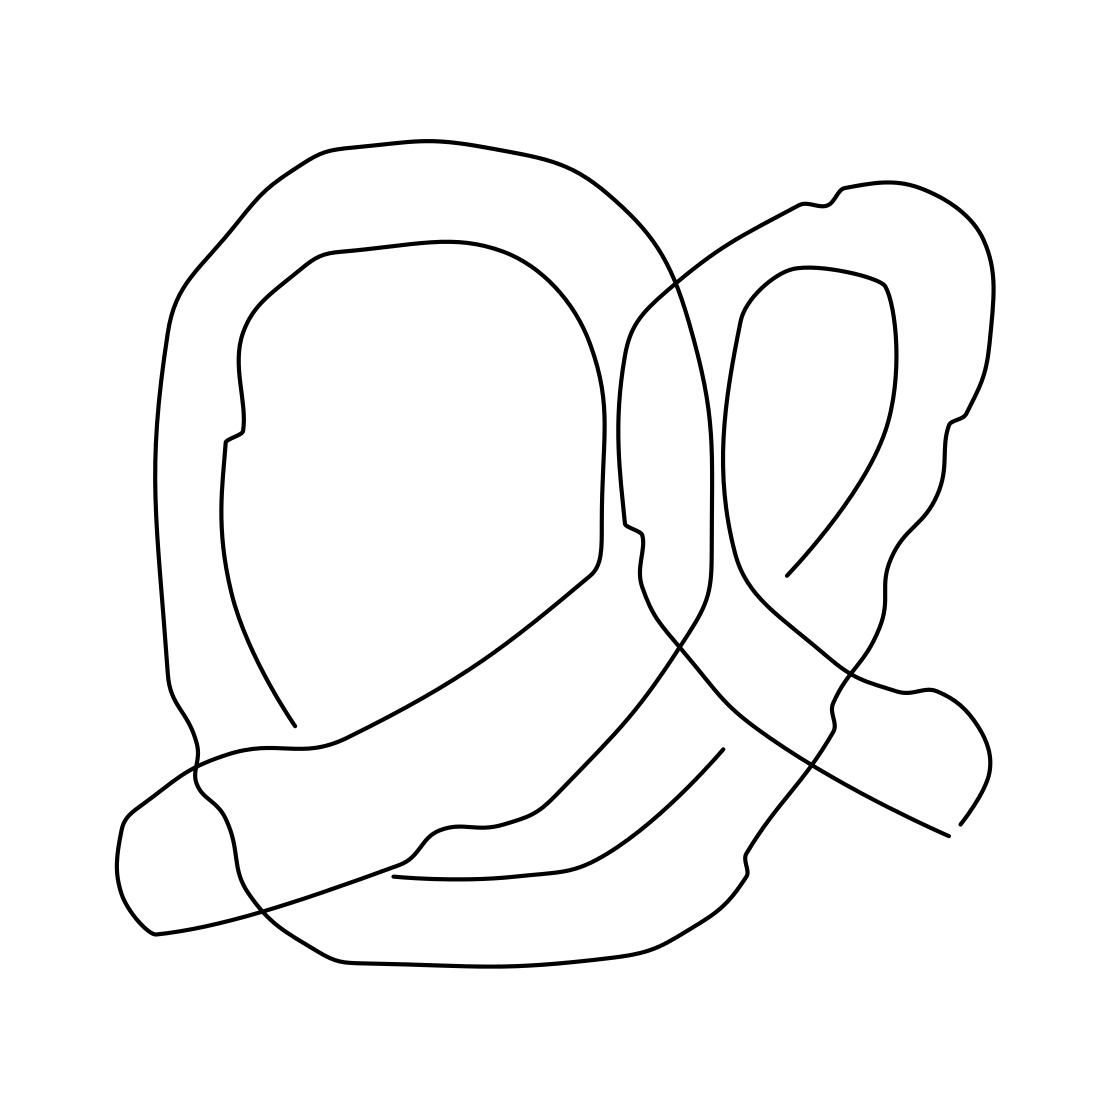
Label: pretzel